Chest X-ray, PA view. Patient: 23 years old, sex M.
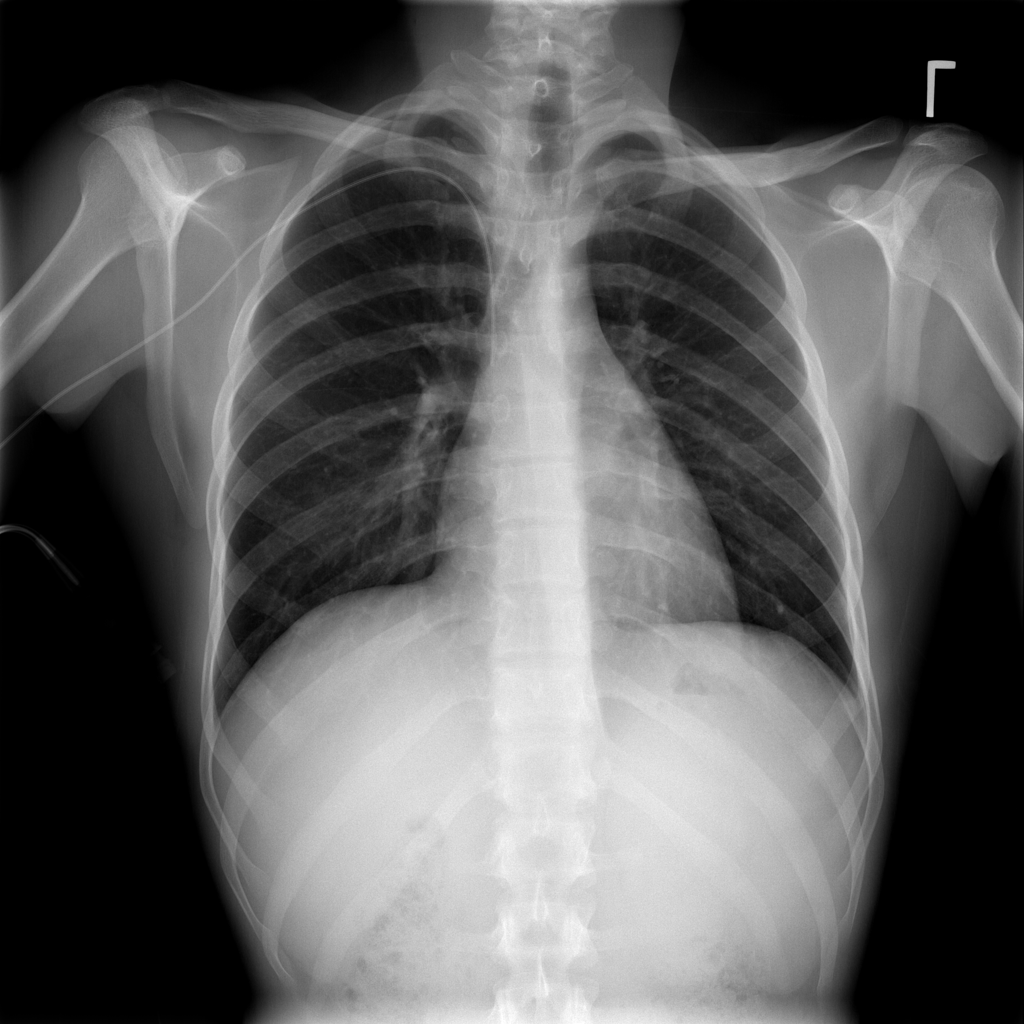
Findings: No Finding